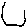
Label: hexagon